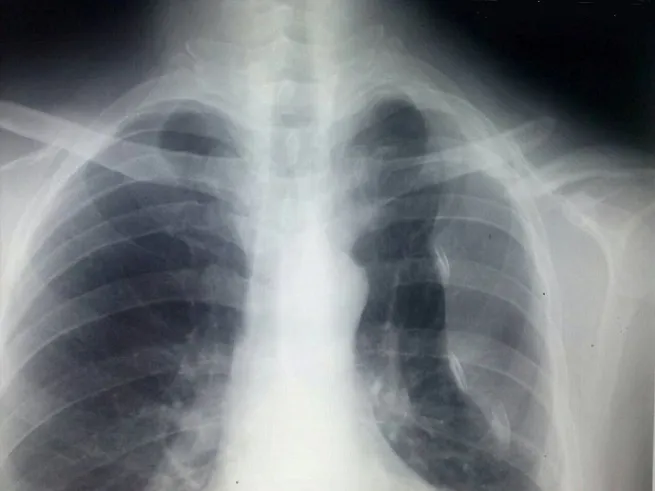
Chest radiograph taken two hours after the injury, showing left fractured clavicle and pneumothorax.
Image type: radiology (x_ray)